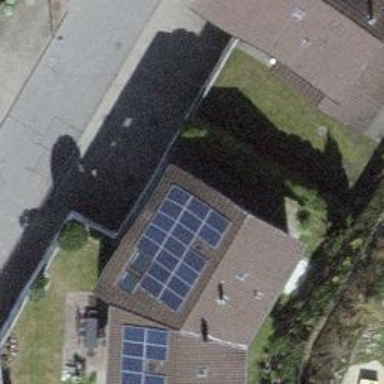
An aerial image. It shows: Solar power generator utilizing photovoltaic technology with solar photovoltaic panels.